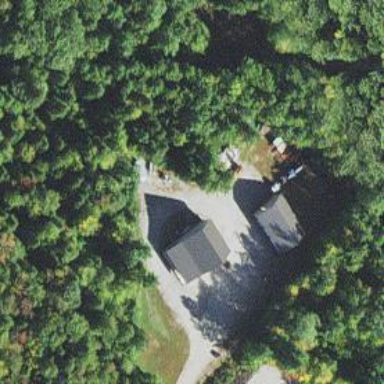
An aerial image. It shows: Service building.